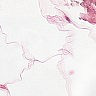
Metastatic tissue present: no